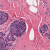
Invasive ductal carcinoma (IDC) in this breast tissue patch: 0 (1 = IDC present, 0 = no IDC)